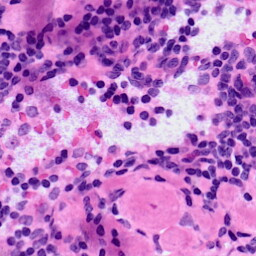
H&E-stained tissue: LymphNode